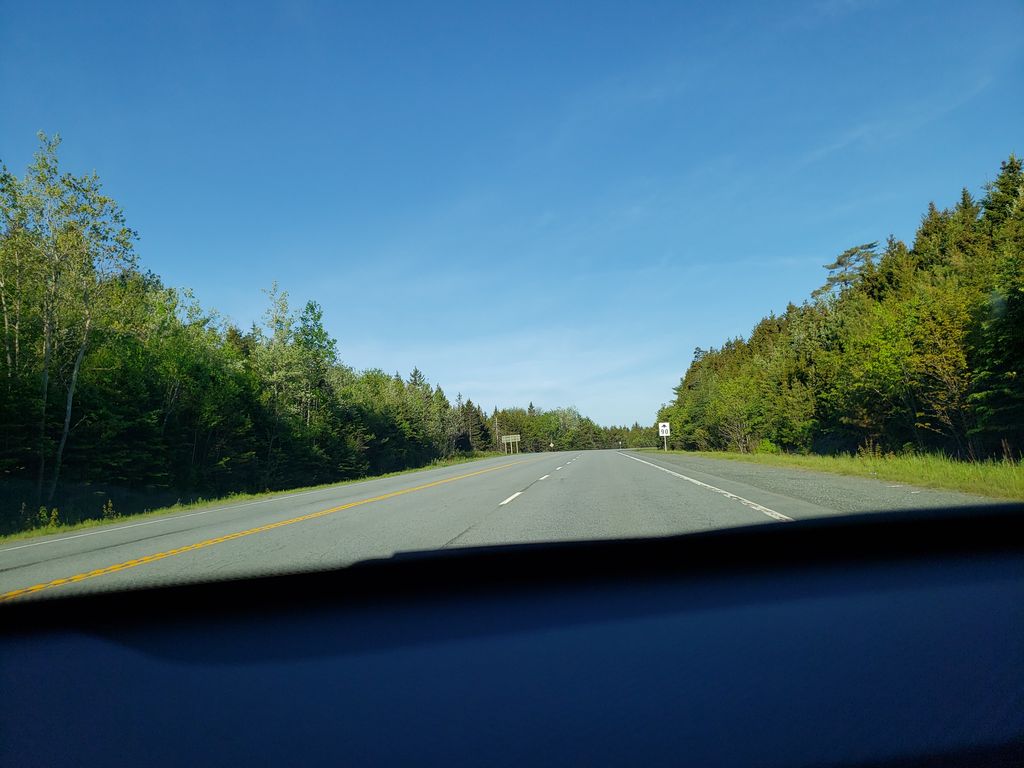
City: halifax